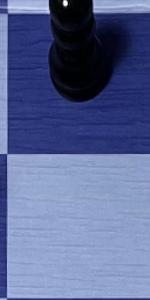
Label: Empty